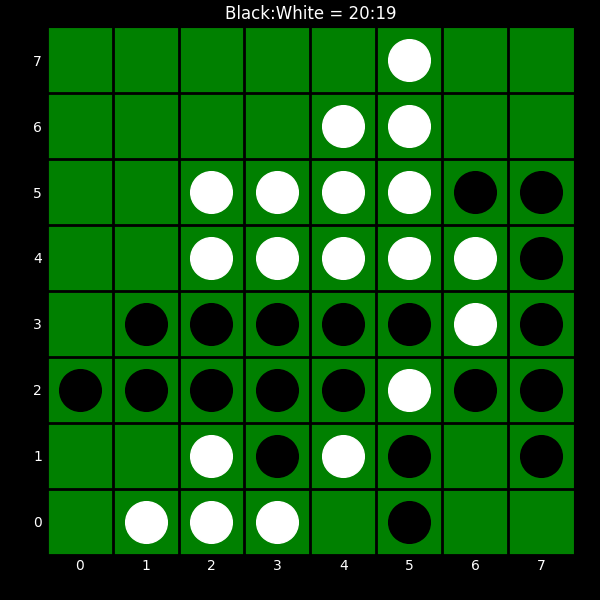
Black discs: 20
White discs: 19